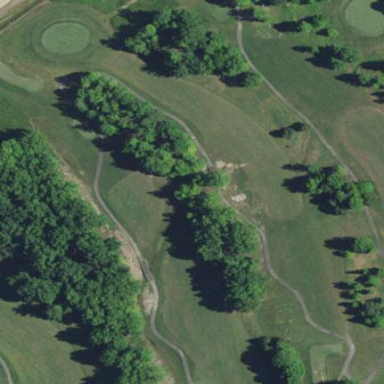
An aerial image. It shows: Rough area in golf course.